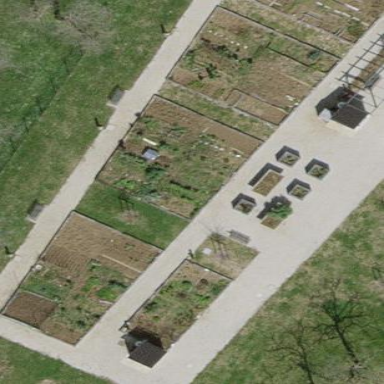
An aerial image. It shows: Allotments with grass surface.